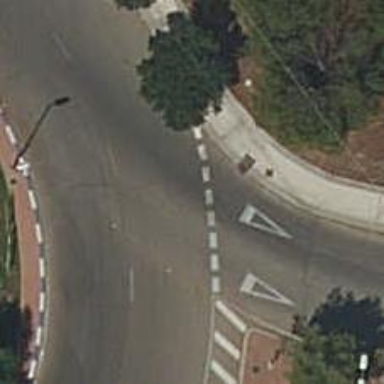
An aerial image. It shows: Road with "give way" sign.